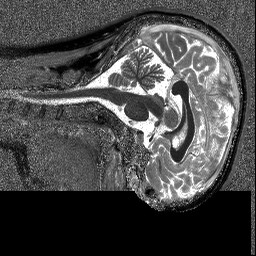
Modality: T1map
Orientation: sagittal
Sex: female